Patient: sex M, age 46
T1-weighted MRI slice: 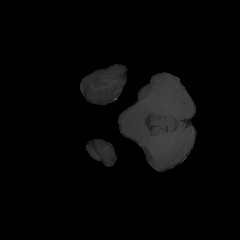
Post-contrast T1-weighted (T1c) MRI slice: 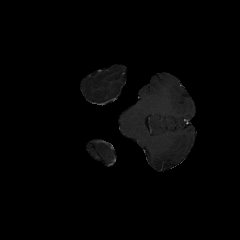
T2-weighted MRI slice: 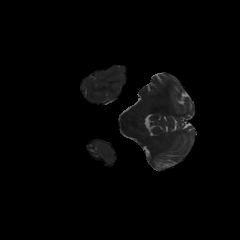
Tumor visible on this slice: no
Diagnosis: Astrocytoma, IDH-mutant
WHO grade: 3